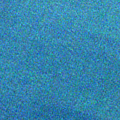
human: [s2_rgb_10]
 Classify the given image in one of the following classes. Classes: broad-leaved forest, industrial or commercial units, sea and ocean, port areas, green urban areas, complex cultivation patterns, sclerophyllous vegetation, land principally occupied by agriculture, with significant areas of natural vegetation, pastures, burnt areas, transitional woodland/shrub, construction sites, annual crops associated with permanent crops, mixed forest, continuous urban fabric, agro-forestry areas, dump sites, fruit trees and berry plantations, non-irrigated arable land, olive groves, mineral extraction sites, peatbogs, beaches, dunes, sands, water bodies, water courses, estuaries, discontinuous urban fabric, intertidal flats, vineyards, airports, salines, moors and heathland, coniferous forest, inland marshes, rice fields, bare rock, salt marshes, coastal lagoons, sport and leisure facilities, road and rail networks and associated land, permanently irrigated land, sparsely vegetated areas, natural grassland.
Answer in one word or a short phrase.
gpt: sea and ocean